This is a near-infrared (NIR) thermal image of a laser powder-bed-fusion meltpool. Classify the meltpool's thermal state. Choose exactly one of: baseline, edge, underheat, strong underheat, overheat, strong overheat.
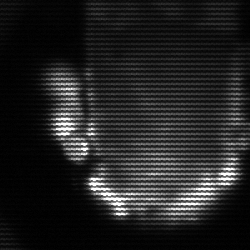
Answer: baseline